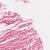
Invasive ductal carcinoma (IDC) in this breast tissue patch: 0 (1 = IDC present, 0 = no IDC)